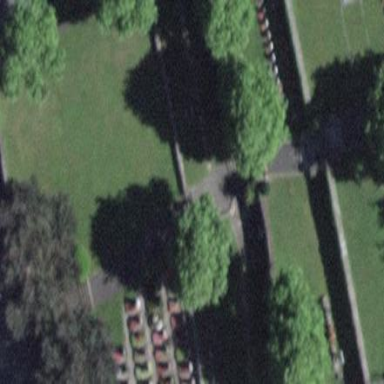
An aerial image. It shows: Cemetery enclosed by fence.